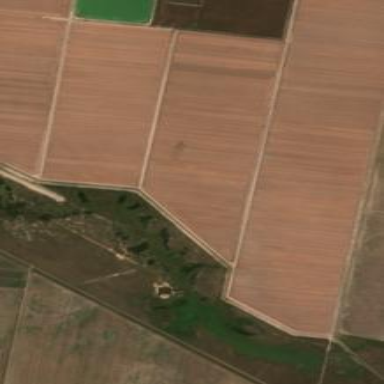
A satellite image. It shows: Farmland with cotton crop.